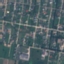
Land use / land cover: Residential